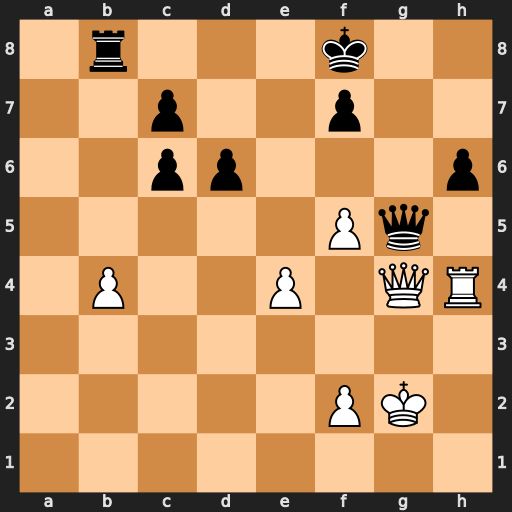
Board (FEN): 1r3k2/2p2p2/2pp3p/5Pq1/1P2P1QR/8/5PK1/8
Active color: w
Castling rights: -
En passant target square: -
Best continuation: Qxg5 hxg5 Rh8+